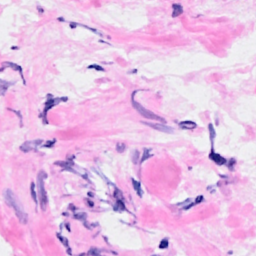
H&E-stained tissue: Breast